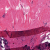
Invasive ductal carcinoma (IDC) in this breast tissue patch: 0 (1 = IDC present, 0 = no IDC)